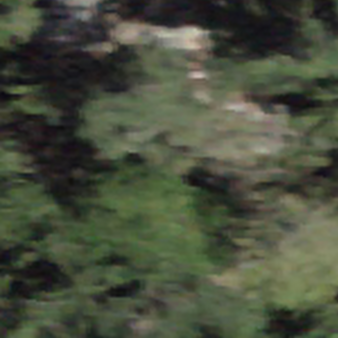
Label: other